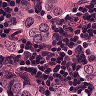
Metastatic tissue present: yes